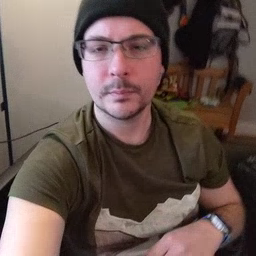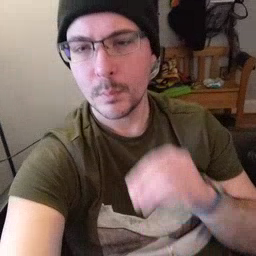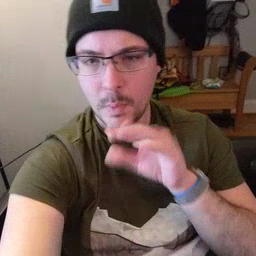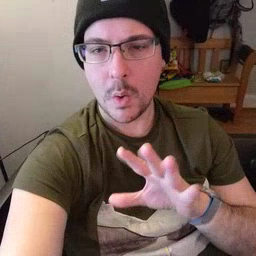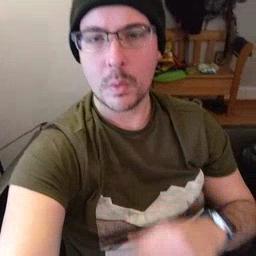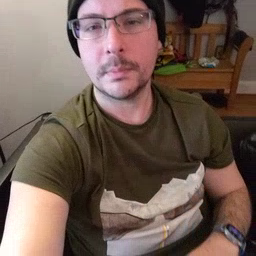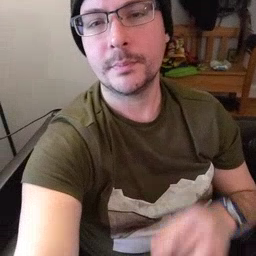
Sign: blow